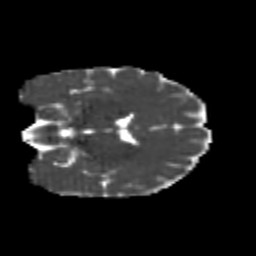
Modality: MD
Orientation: coronal
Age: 26
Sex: female
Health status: healthy
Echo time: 0.074 s